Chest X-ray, PA view. Patient: 20 years old, sex M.
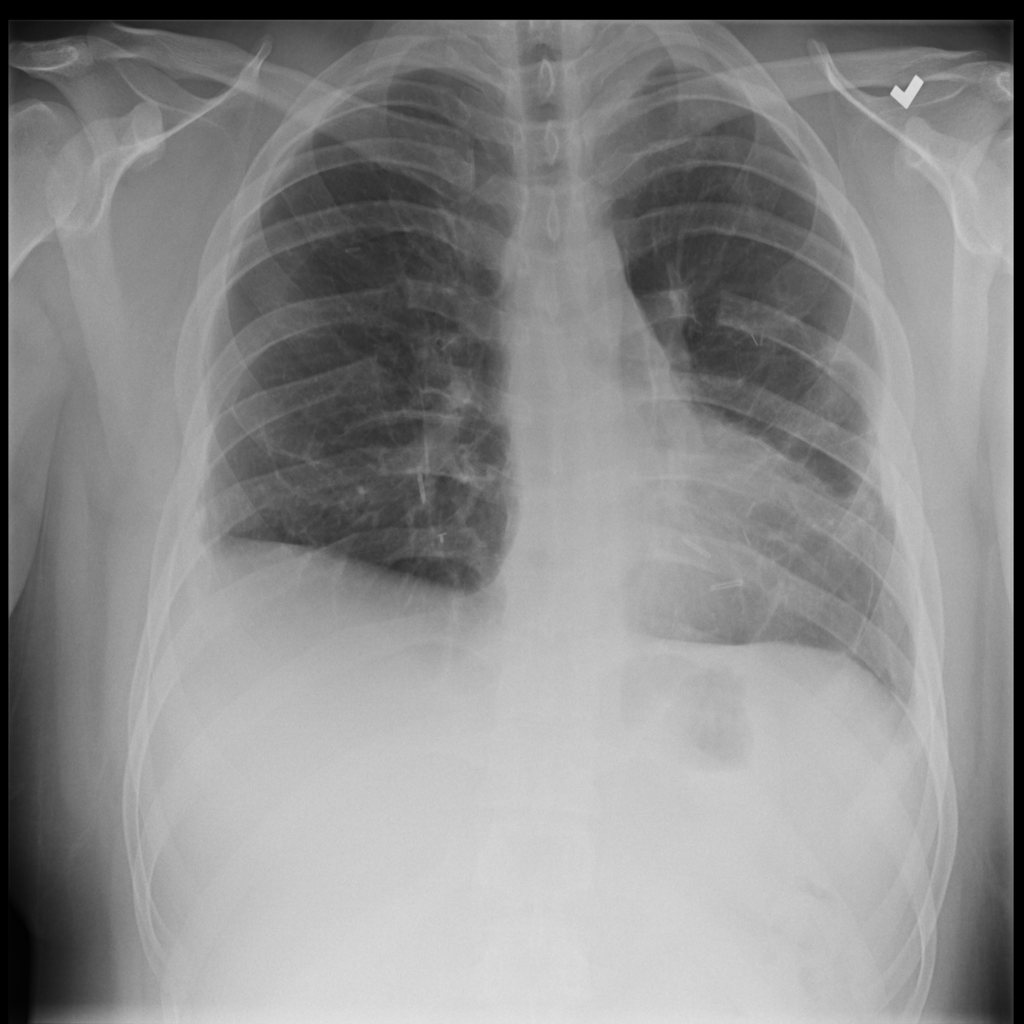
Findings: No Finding